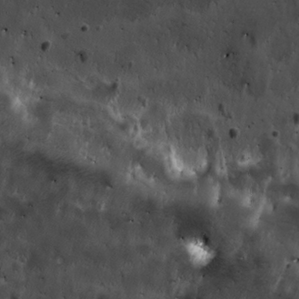
Label: non_frost